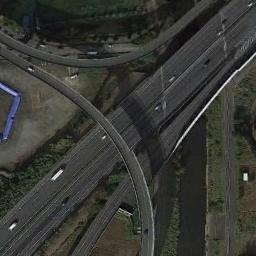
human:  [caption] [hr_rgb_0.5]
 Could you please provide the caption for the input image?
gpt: The overpass is next to the grass and some trees .

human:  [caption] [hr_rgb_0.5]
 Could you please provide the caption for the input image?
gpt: Several cars are on the road under the overpass .

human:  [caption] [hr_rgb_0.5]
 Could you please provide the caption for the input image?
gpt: The directional overpass is over the roads and a river is next to the overpass .

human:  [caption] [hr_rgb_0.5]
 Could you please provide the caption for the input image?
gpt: The perimeter of the overpasses is completely covered by vegetation .

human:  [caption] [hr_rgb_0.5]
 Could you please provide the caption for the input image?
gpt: There are some green trees and a river beside the overpass .